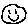
Label: smiley face